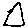
Label: triangle